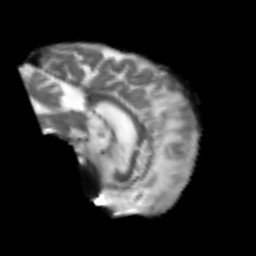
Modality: T2w
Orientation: sagittal
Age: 66
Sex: female
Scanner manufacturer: siemens
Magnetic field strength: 3 T
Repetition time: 4.999 s
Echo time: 0.07946 s